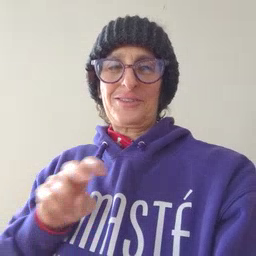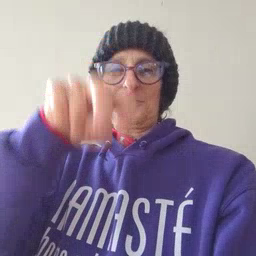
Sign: jump